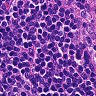
Metastatic tissue present: no